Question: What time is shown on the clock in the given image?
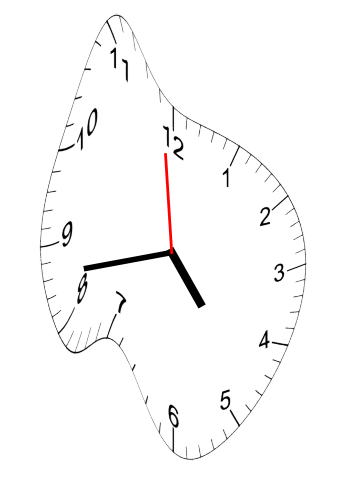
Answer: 04:42:59